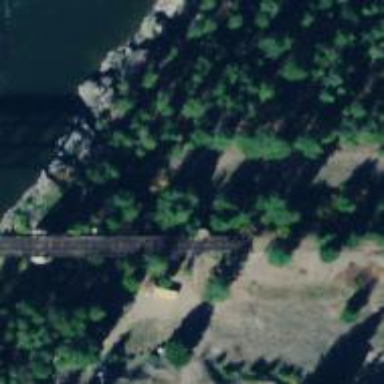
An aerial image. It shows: Abandoned railway viaduct.